Question: I have a JScrollPane which contains a JPanel which has large height, This large JPanel contain more Jpanels in it as in the image. Some of those panels contains a JLabel which I used to show titles. At the top, there are JLabels which have numbers matching the title numbers in the title labels. What I need to do is when I click a label from the top label list the JScrollBar should scroll to the position where that label is placed.
I don't know whether this is possible or not, but if anyone know how to scroll to a specific position in a JScrollPane please assist me.

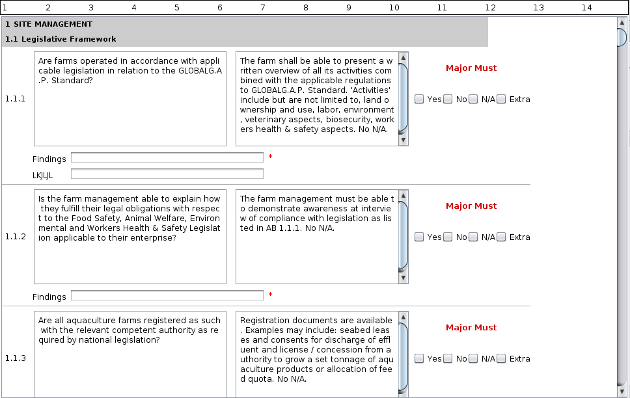
Answer: Assuming you want the whole panel that contains the label as title to be visible:
'''
Container parent = titleLabel.getParent();
parent.scrollRectToVisible(parent.getBounds());
'''
There's no need to access the containing viewport/scrollPane except (there's always an except, isn't it :-)
- -
a code snippet for @MadProgrammer :-) - but too lazy to remove every trace of SwingX, so here we go:
'''
final JLabel last = new JLabel("I'm the last");
int maxRow = 20;
int maxColumn = 10;
JComponent content = new JPanel(new GridLayout(maxRow, maxColumn));
for (int row = 0; row < maxRow; row++) {
for (int column = 0; column < maxColumn; column++) {
JComponent parent = new JPanel();
JLabel label = new JLabel("i'm in " + row + "/" + column);
if (row == (maxRow - 1) && column == (maxColumn - 1)) {
label = last;
last.setBorder(BorderFactory.createLineBorder(Color.RED));
}
parent.add(label);
content.add(parent);
}
}
JXFrame frame = wrapWithScrollingInFrame(content, "scroll");
Action action = new AbstractAction("scrollLastVisible") {
@Override
public void actionPerformed(ActionEvent e) {
last.scrollRectToVisible(last.getBounds());
}
};
addAction(frame, action);
show(frame, frame.getPreferredSize().width / 2, frame.getPreferredSize().height / 2);
'''